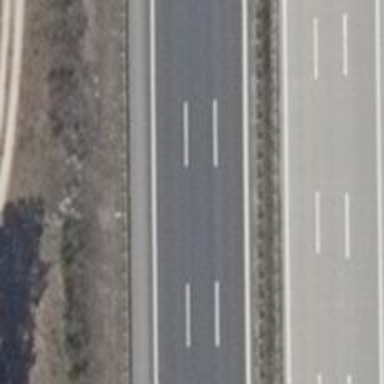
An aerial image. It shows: Concrete motorway.